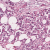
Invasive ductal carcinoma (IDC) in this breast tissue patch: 1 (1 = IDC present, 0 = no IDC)